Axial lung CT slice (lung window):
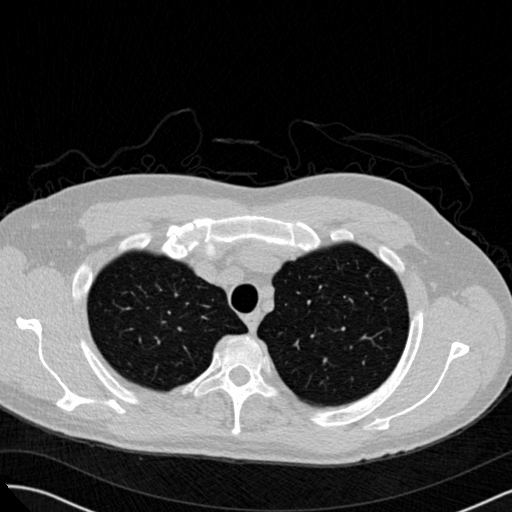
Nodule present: no